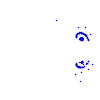
Particle: kaon